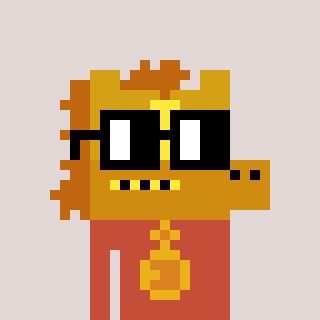
a pixel art character with square black glasses, a yellow horse-shaped head and a rust-colored body on a warm background